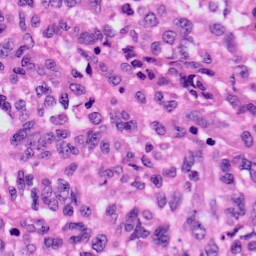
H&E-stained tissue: Skin